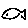
Label: fish